Interaction volume radius: 10 \u00c5
Interaction volume height: 10 \u00c5
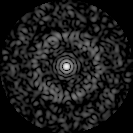
Disorder parameter: 0.8551